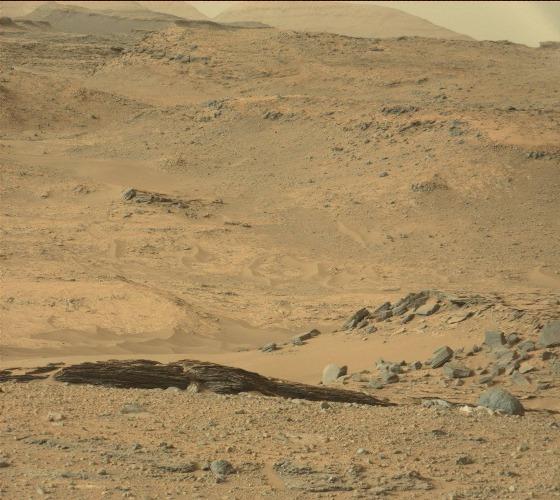
Terrain classes present: Bedrock, Gravel / Sand / Soil, Rock, Sky / Distant Mountains